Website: macys
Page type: cart
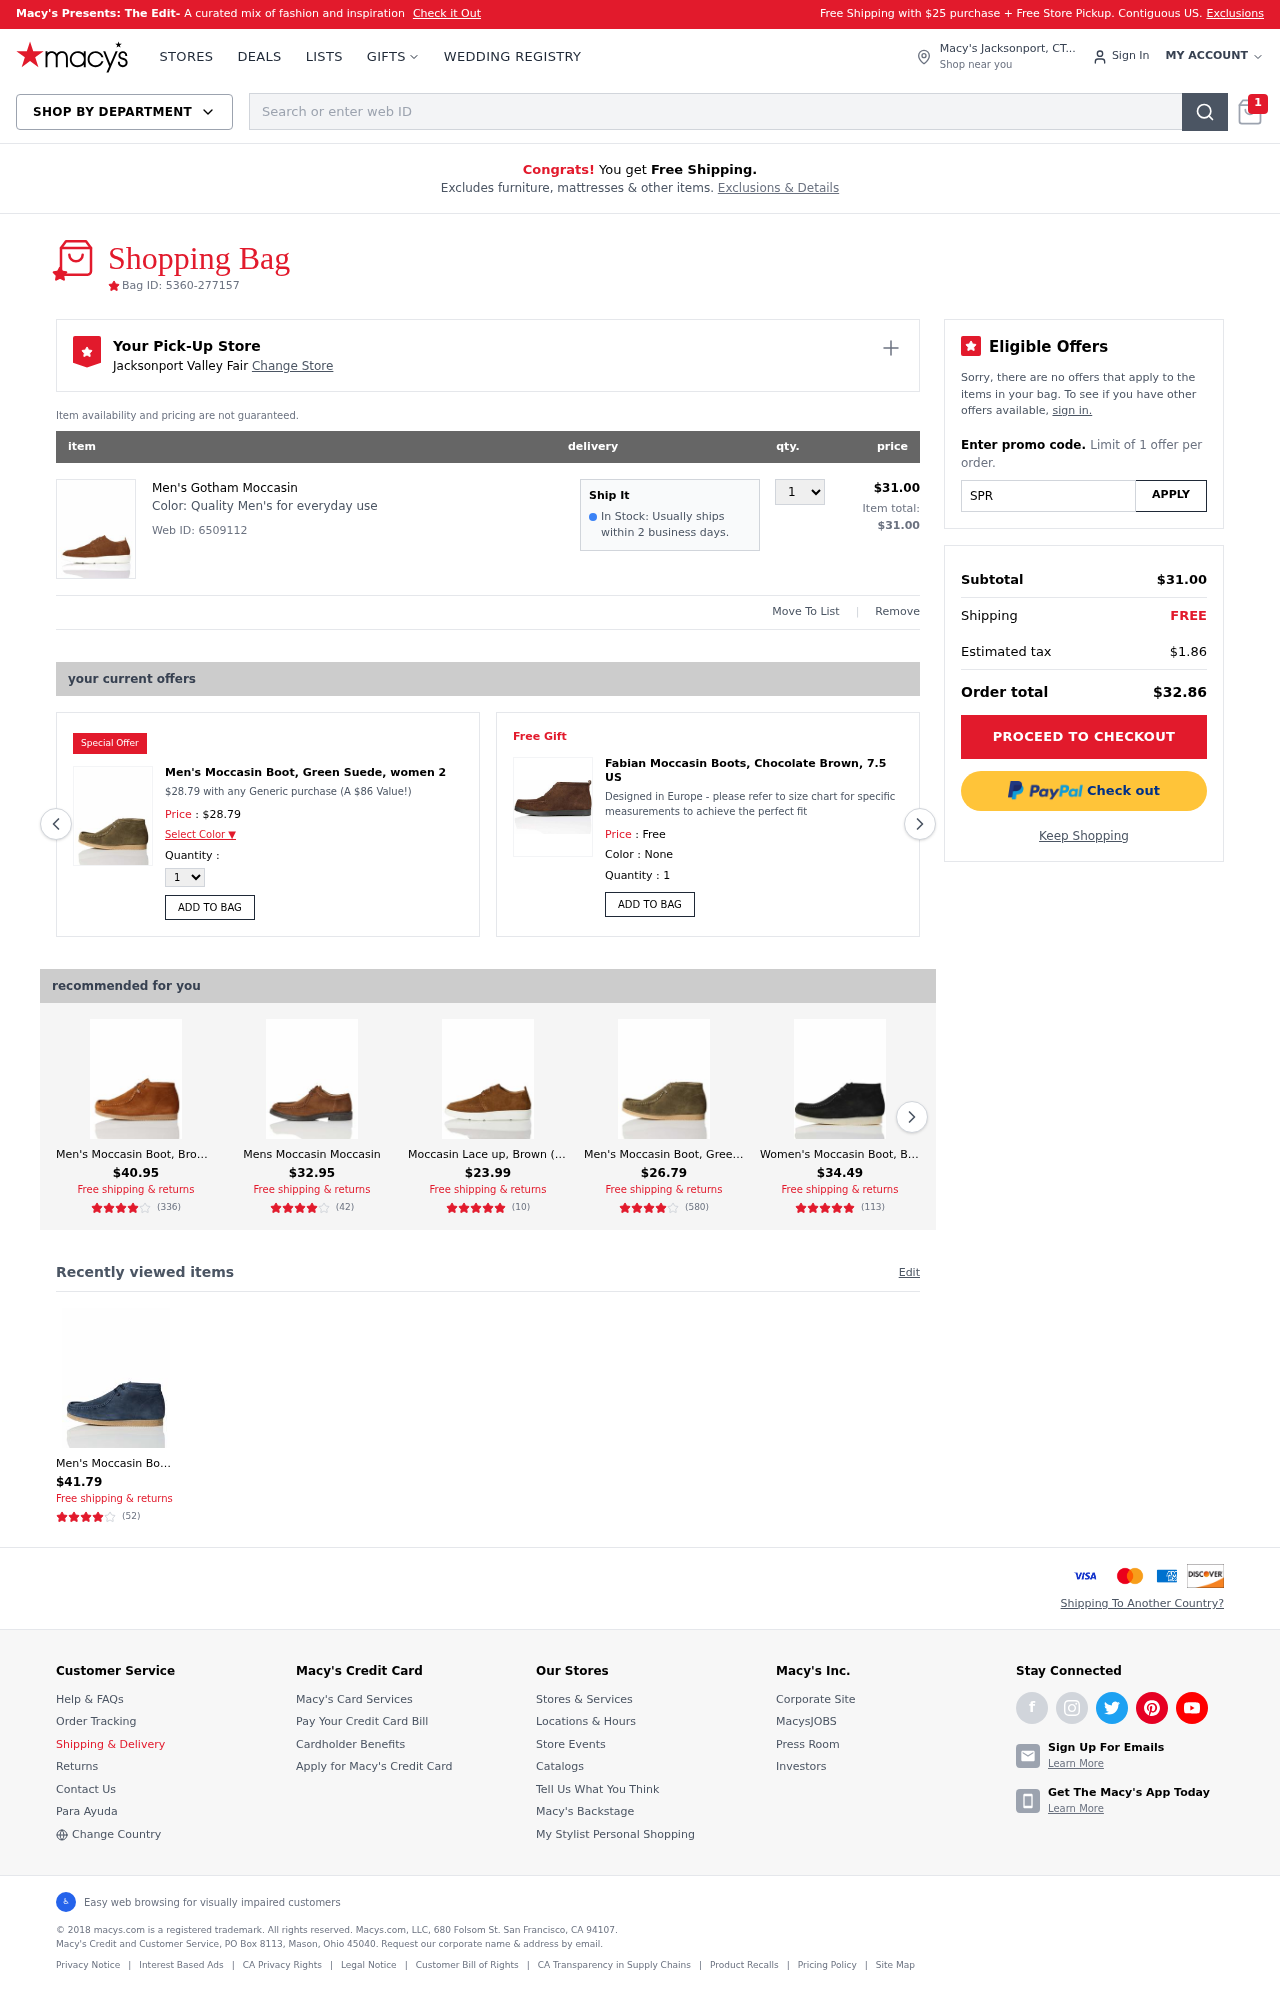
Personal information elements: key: PII_CITY
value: Jacksonport Valley Fair Change Store
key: PII_CITY_STATE
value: Jacksonport, CT
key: PII_PROMO_CODE
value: SPRING61
Product elements: key: PRODUCT1_DESC
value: Quality Men's for everyday use
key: PRODUCT1_NAME
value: Men's Gotham Moccasin
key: PRODUCT1_PRICE
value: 31
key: PRODUCT1_QUANTITY
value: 1
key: PRODUCT2_NAME
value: Men's Moccasin Boot, Green Suede, women 2
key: PRODUCT2_PRICE
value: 28.79
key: PRODUCT3_DESC
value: Designed in Europe - please refer to size chart for specific measurements to achieve the perfect fit
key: PRODUCT3_NAME
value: Fabian Moccasin Boots, Chocolate Brown, 7.5 US
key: PRODUCT4_NAME
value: Men's Moccasin Boot, Brown Suede, womens 10
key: PRODUCT4_NUM_RATINGS
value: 336
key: PRODUCT4_PRICE
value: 40.95
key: PRODUCT4_RATING
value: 4.4
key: PRODUCT5_NAME
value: Mens Moccasin Moccasin
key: PRODUCT5_NUM_RATINGS
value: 42
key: PRODUCT5_PRICE
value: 32.95
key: PRODUCT5_RATING
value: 4
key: PRODUCT6_NAME
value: Moccasin Lace up, Brown (tan), 8 UK
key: PRODUCT6_NUM_RATINGS
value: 10
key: PRODUCT6_PRICE
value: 23.99
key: PRODUCT6_RATING
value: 4.5
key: PRODUCT7_NAME
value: Men's Moccasin Boot, Green Suede, womens 12
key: PRODUCT7_NUM_RATINGS
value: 580
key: PRODUCT7_PRICE
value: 26.79
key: PRODUCT7_RATING
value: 4.4
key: PRODUCT8_NAME
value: Women's Moccasin Boot, Black Black, 9.5 us
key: PRODUCT8_NUM_RATINGS
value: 113
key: PRODUCT8_PRICE
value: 34.49
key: PRODUCT8_RATING
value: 4.7
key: PRODUCT9_NAME
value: Men's Moccasin Boot, Blue Suede, womens 10
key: PRODUCT9_NUM_RATINGS
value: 52
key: PRODUCT9_PRICE
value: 41.79
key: PRODUCT9_RATING
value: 4.2
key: PRODUCT2_DESC
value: $28.79 with any Generic purchase (A $86 Value!)
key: PRODUCT1_WEB_ID
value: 6509112
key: PRODUCT1_TOTAL
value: $31.00
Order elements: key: ORDER_NUM_ITEMS
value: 1
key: ORDER_ID
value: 5360-277157
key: ORDER_SUBTOTAL
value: $31.00
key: ORDER_TAX
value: $1.86
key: ORDER_TOTAL
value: $32.86
Search elements: key: HEADER_SEARCH
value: Search or enter web ID